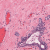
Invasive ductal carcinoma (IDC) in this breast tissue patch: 0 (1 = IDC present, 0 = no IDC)